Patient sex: M
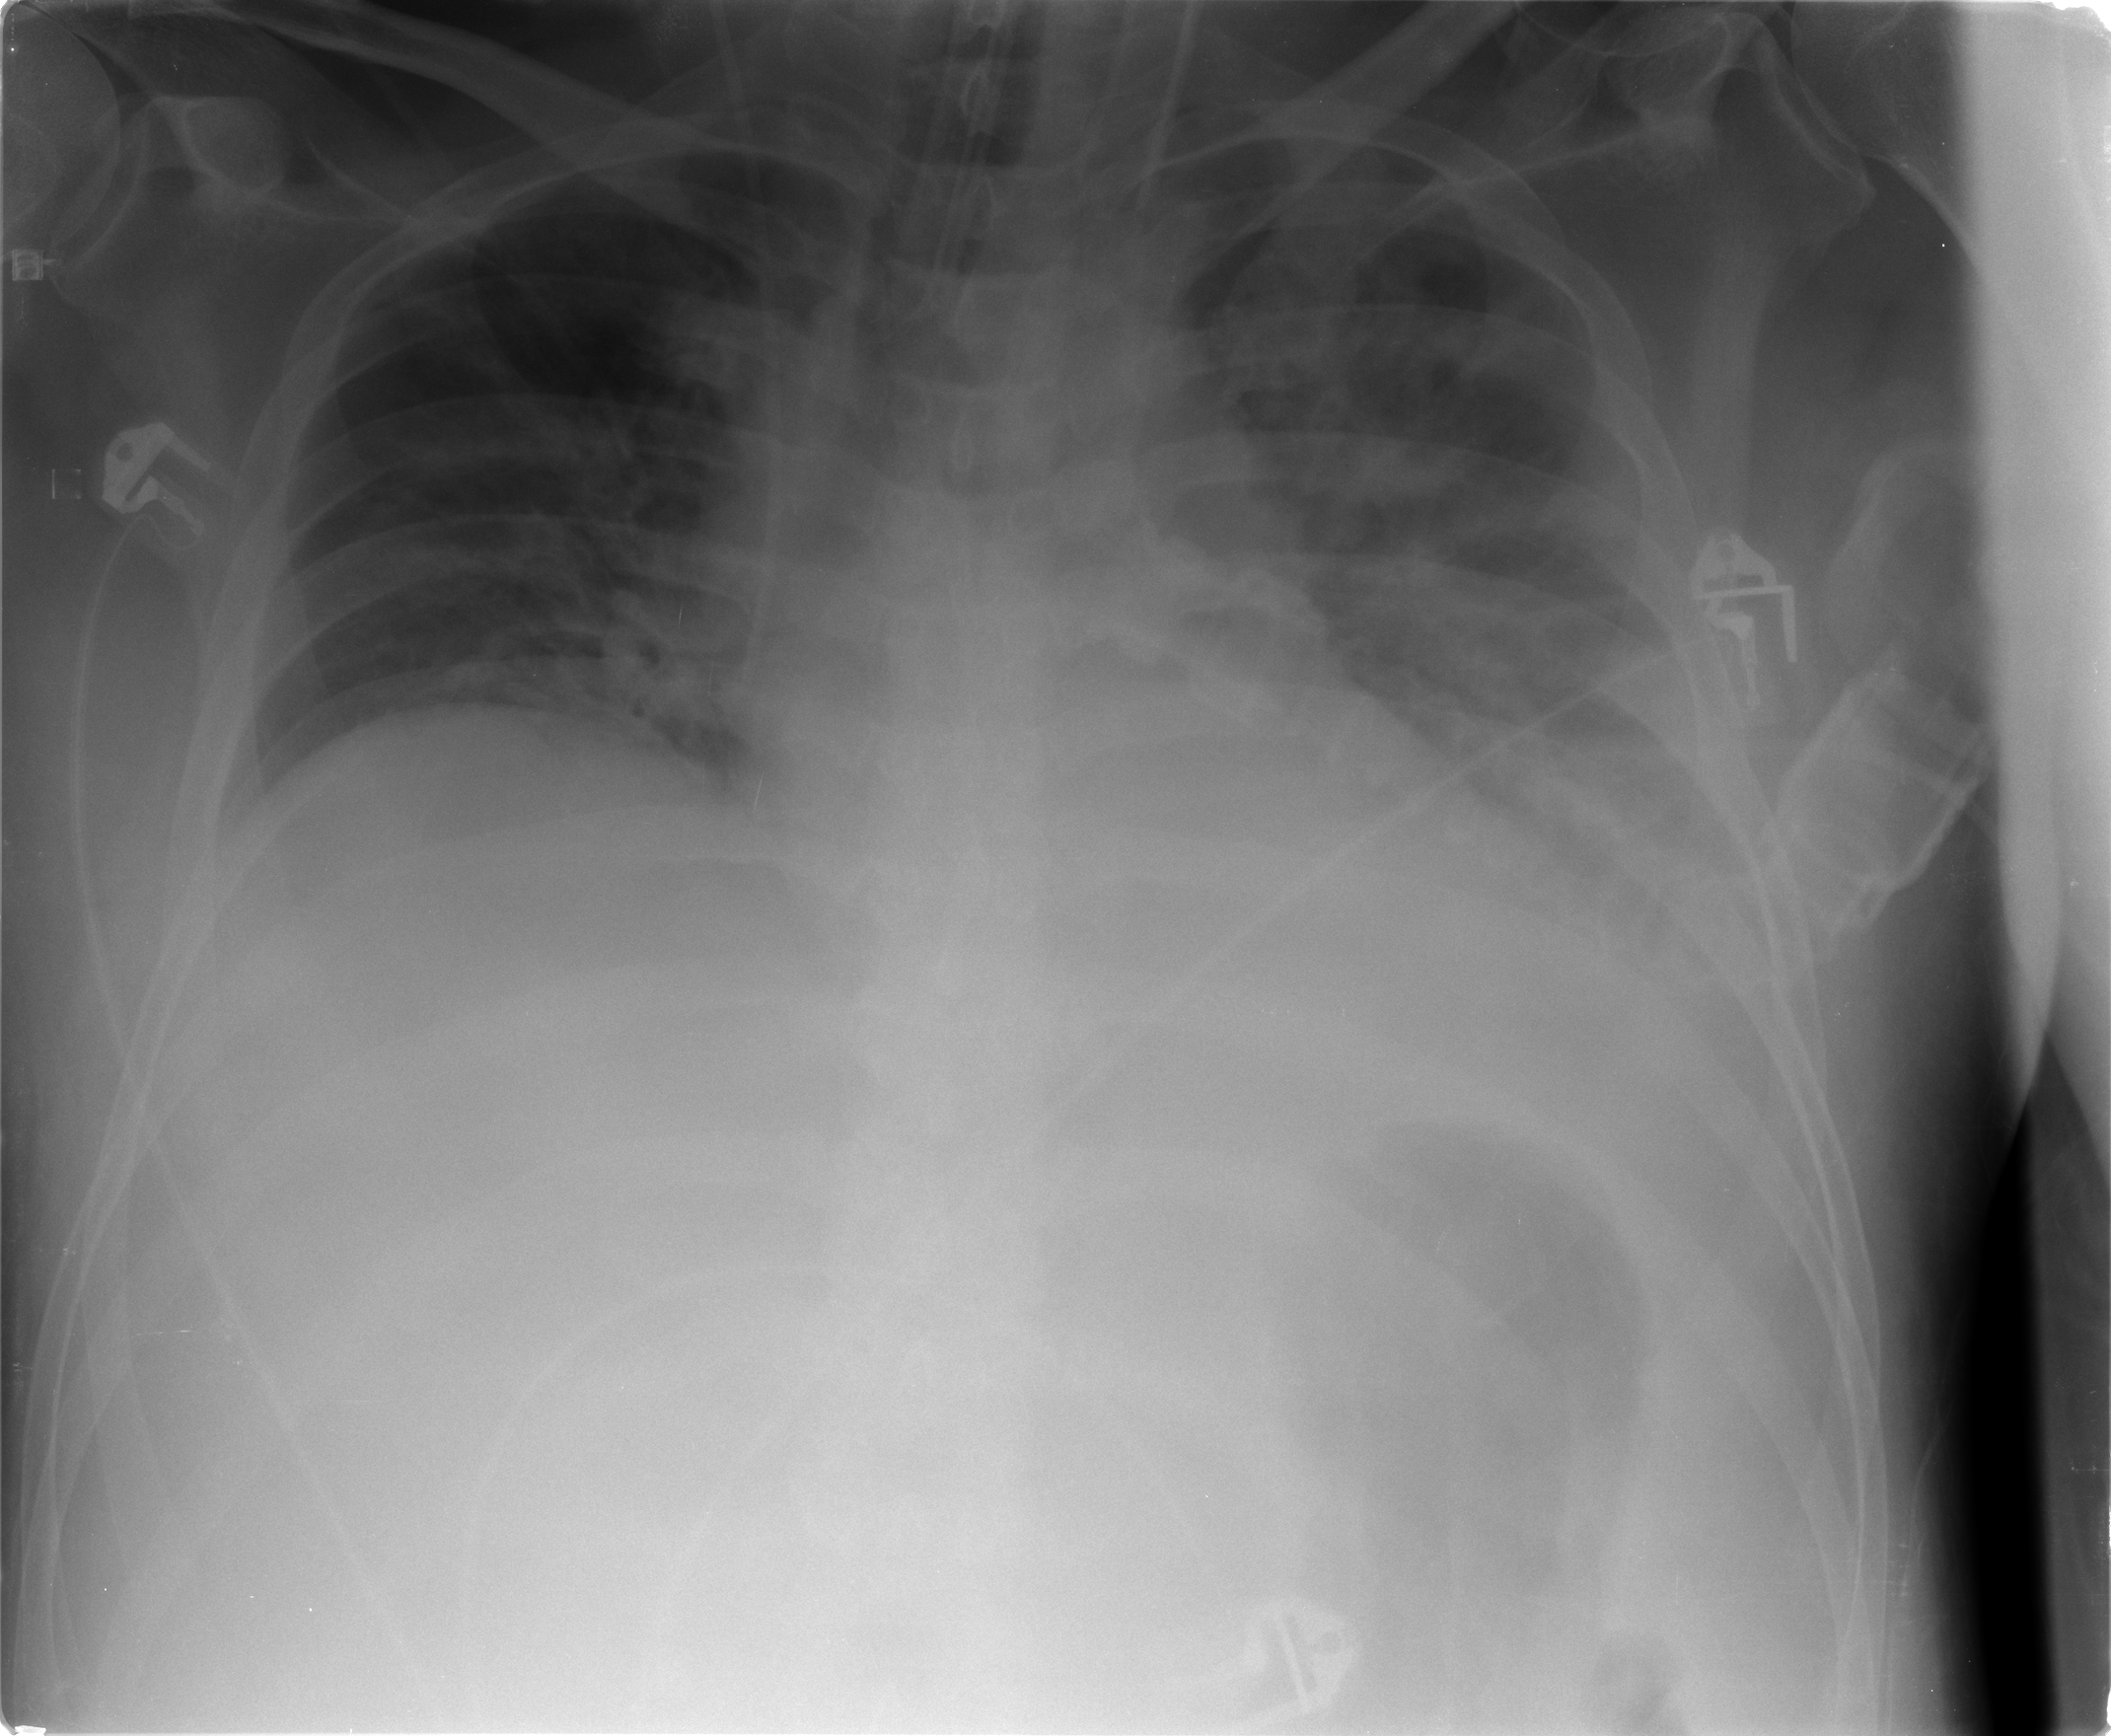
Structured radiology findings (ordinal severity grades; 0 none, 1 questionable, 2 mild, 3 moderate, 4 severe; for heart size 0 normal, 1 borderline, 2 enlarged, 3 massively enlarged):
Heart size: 0
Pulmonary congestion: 1
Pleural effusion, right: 0
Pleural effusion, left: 2
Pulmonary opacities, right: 1
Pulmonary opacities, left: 1
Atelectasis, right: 2
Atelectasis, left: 2